Question: I want to create a custom class that I enter / display the date. The problem is that I created it in VFP without problems, but in C# did not know where to start.
In VFP I created a container class in which I placed a label that lists first 3 letters of the day, and another 3 objects of type textbox each for day, month and year. Each textbox has code that pressing the up arrow on your keyboard to increment the value and pressing the down arrow to decrement the value. Each textbox has the ability to make blue (select entire length of the text) when it takes focus.
In VFP exists Class Browser, wich open a class library (.vcx) and allow you to drag and drop classes to forms (custom classes).
First instance has the first tab stop. When form is launched the lcDay object (first textbox of my datebox class) takes the focus and selects all text in it. When the textbox1 (lnDay) is filled it gives the focus automatically to textbox2 (lnMonth), selecting all the text inside, and so on. If the date is ok (verified with function date(year,month,day), in my case the code for verification is in a custom method of container class, named "verificare" and check if date(lnYear,lnMonth,lcDay) is not empty) i call another custom method which change the orange label caption to the first three letters of date().
Can i make such a custom class and use it in my C# forms?
The image for my VFP class:

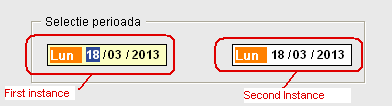
Answer: You need to decide which User Interface framework you want to use in C#. I guess you want to create a Desktop application. You can choose from 2 most often used frameworks from Microsoft:
- - -
In C# you can use a Date picker control that can be customized to suit your needs:
- <URL>